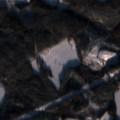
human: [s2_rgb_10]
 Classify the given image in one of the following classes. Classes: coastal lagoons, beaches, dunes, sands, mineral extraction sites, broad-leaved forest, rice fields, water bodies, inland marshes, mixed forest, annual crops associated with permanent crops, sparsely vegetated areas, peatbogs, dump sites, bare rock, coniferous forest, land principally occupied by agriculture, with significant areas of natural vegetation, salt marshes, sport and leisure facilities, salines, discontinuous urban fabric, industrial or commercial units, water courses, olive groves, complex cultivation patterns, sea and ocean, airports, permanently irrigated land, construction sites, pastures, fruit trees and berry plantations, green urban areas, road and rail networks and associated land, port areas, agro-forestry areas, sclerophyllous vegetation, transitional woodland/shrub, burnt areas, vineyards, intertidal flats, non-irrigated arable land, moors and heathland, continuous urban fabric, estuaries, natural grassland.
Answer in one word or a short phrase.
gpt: coniferous forest, mixed forest, transitional woodland/shrub, water bodies